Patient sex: F
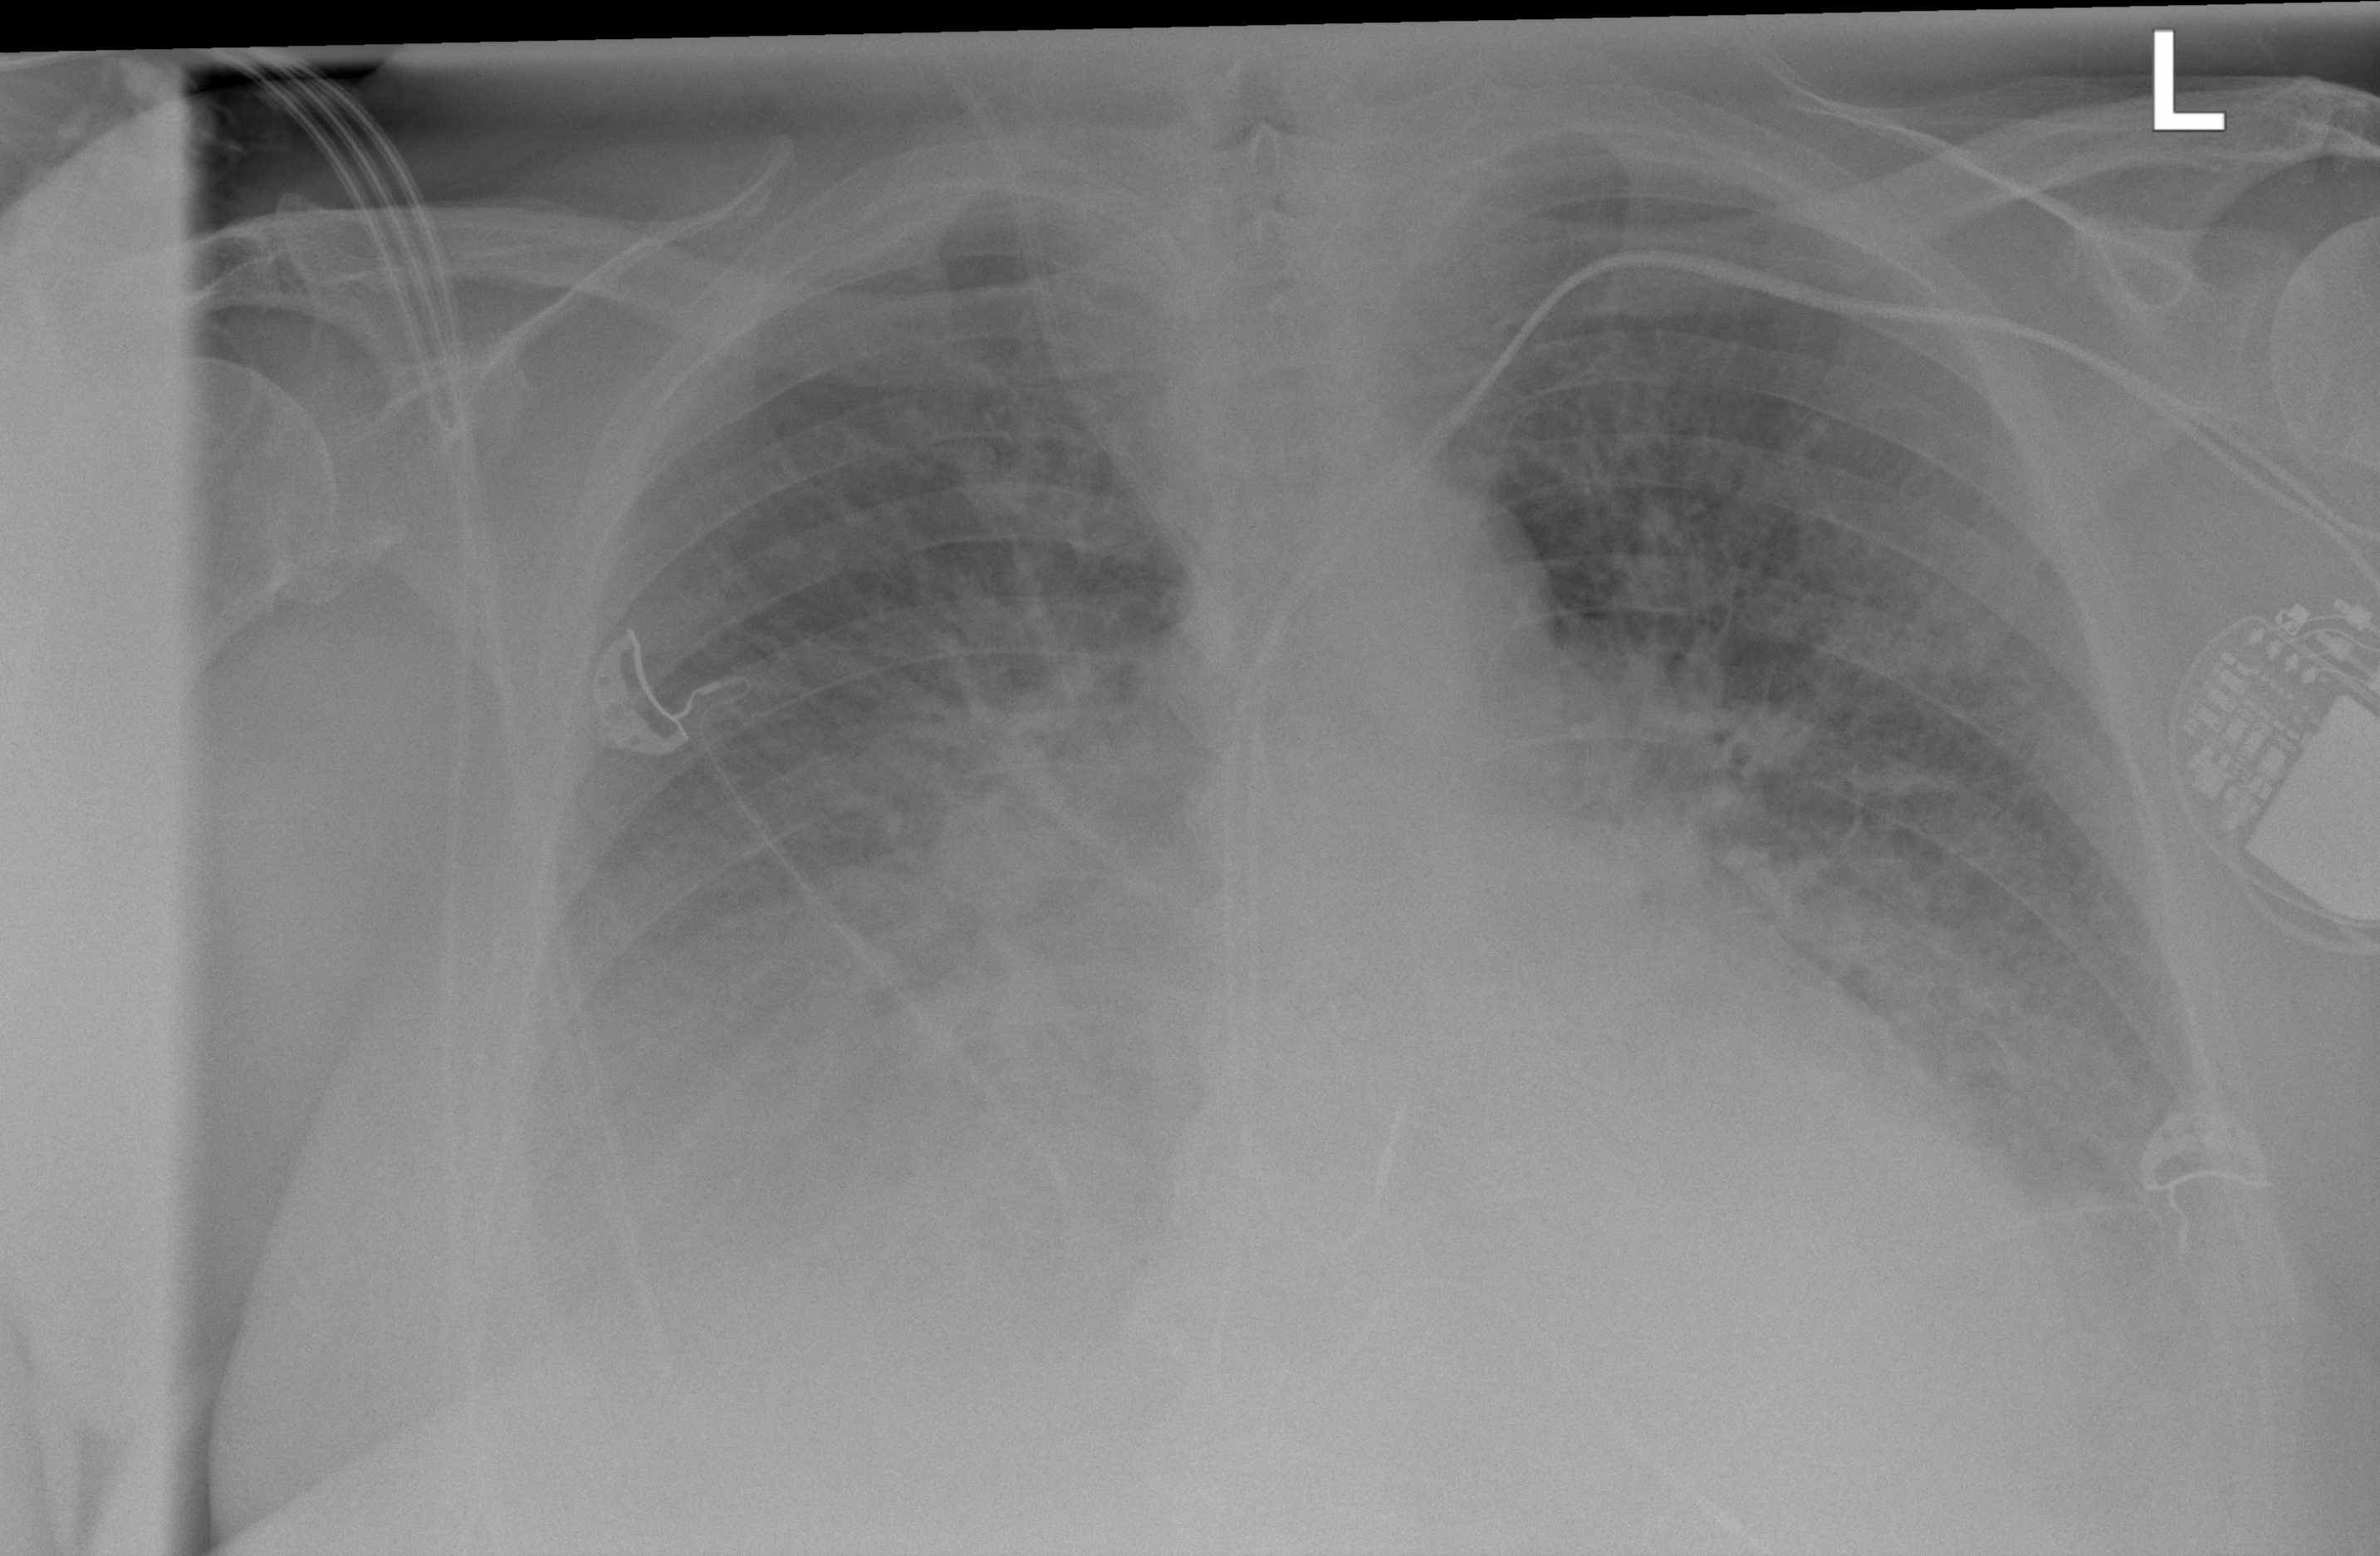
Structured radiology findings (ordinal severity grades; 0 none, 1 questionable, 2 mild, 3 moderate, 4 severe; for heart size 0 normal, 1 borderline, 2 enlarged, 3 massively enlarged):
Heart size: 2
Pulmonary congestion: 3
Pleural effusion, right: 3
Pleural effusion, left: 2
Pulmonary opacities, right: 2
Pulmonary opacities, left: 2
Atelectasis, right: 3
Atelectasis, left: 2